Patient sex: M
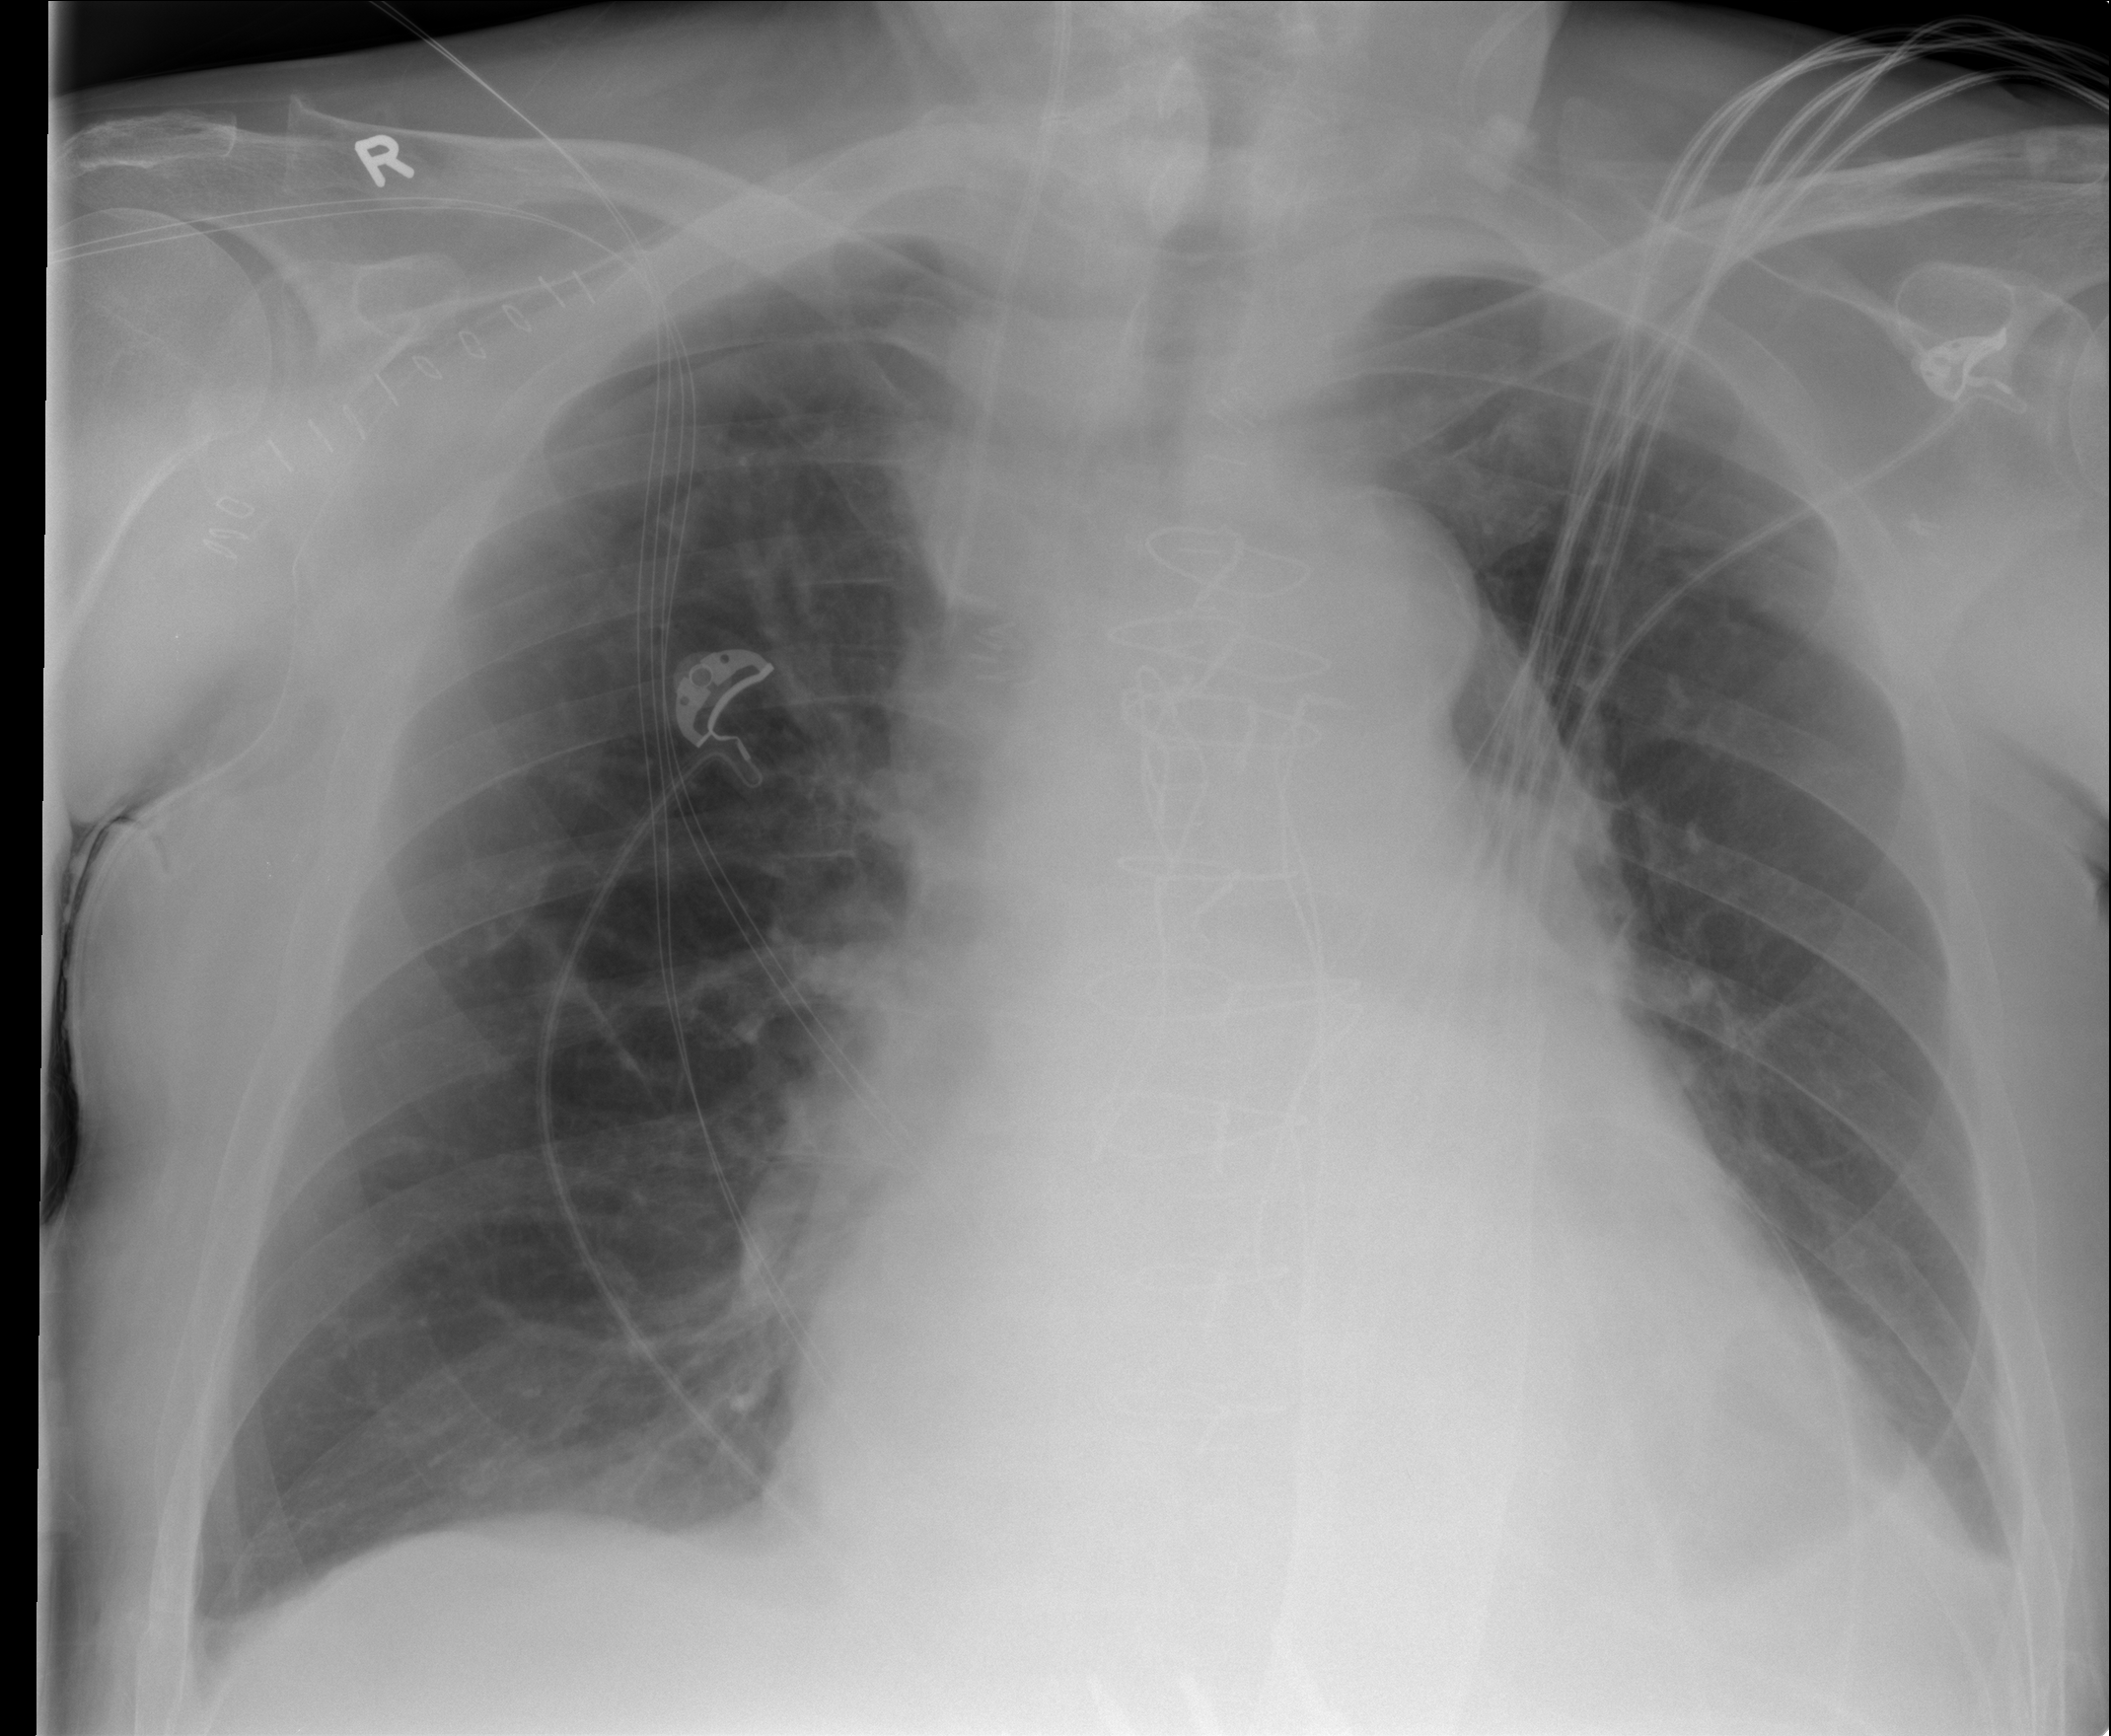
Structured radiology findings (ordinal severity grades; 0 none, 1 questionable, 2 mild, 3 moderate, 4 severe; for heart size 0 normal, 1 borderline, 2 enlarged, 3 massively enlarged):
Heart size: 2
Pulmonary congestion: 1
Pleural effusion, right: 0
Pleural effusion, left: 1
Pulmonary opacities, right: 0
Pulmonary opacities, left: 0
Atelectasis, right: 0
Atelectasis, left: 1